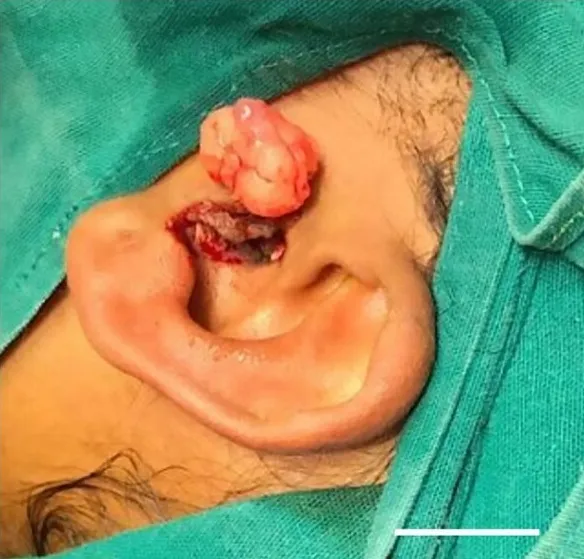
Per operatory image of the tumor in the left external auditory canal (scale bar= 2cm).
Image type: medical_photograph (other_medical_photograph)